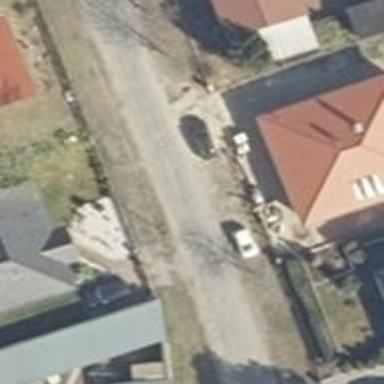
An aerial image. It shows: Driveway.